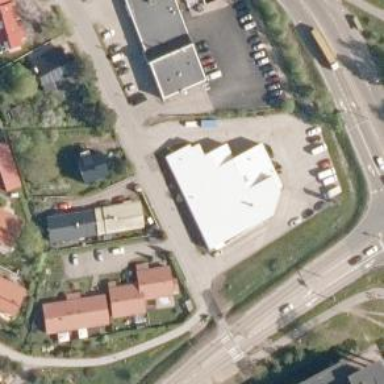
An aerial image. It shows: Commercial building.